Explain the disparities between the first and second image.
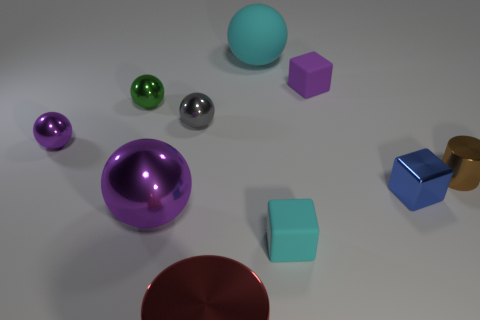
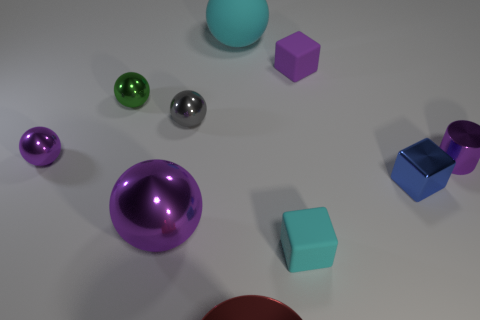
the brown metallic object became purple
the small metallic cylinder turned purple
the small brown shiny cylinder that is on the right side of the small cyan cube became purple
the tiny brown shiny thing turned purple
the brown metallic cylinder turned purple
the tiny brown shiny cylinder on the right side of the shiny cube became purple
the small brown shiny cylinder to the right of the cyan block became purple